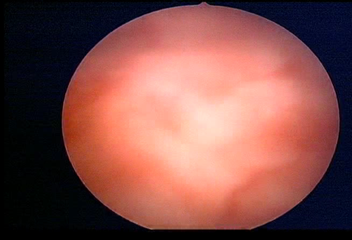
Modality: WLC
Class: Normal mucosa
Bladder cancer association: No